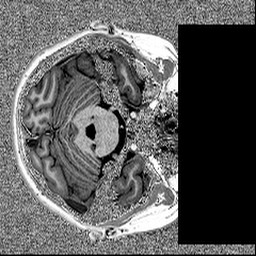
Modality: MP2RAGE
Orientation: axial
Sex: female